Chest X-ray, AP view. Patient: 28 years old, sex F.
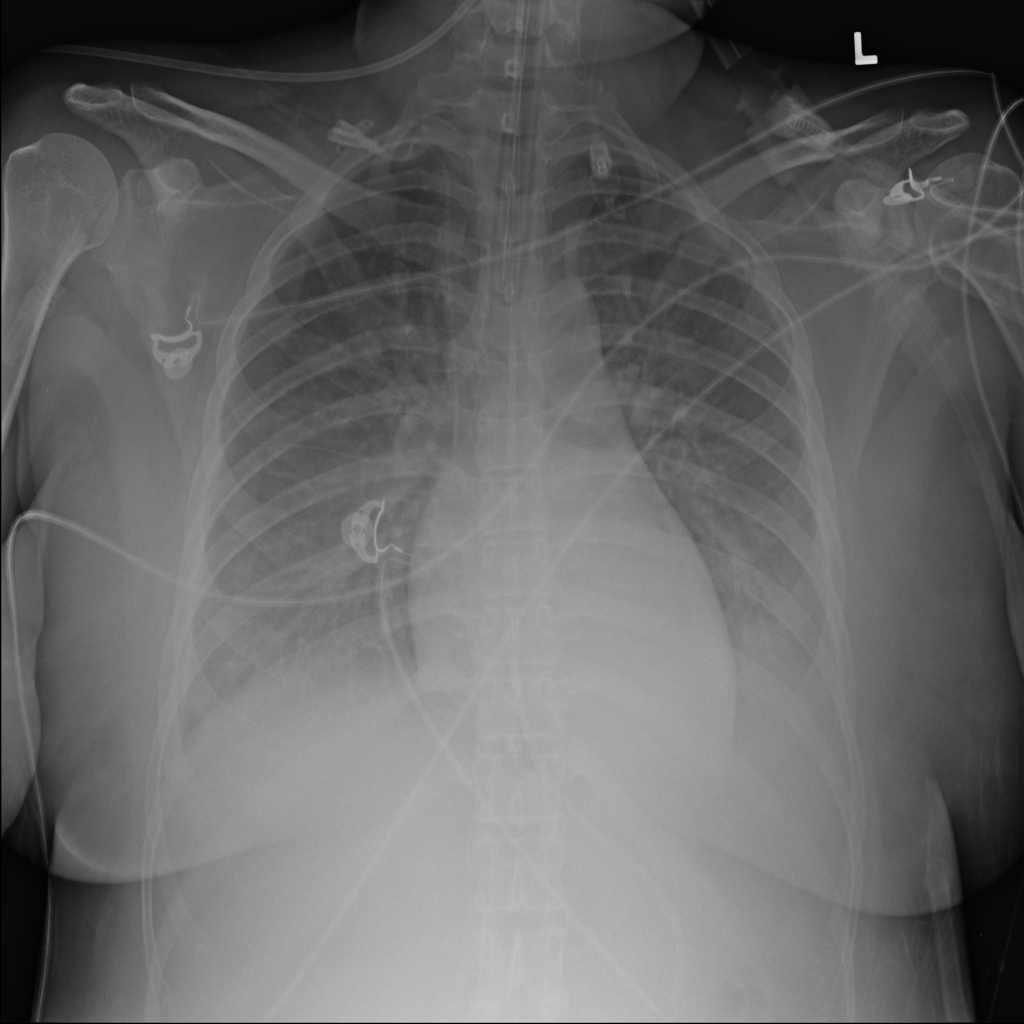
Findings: Effusion